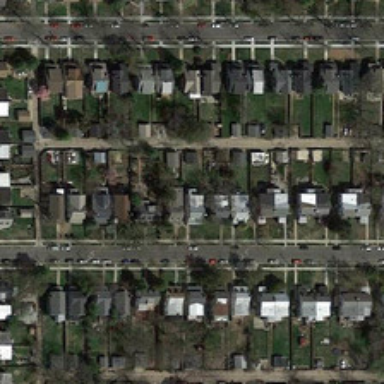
Houses built on lawns with two parallel road passing through are compactly arranged .